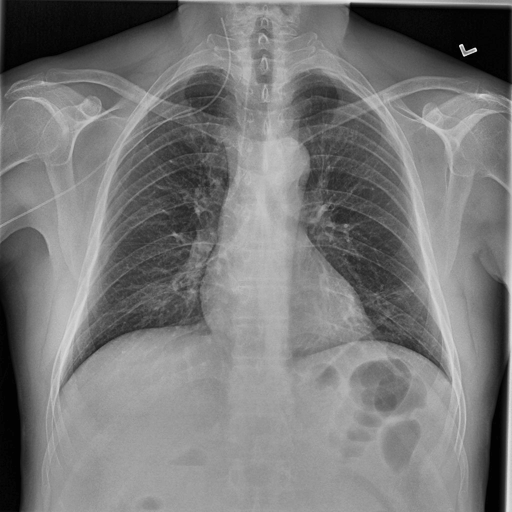
Finding: NORMAL